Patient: sex M, age 36
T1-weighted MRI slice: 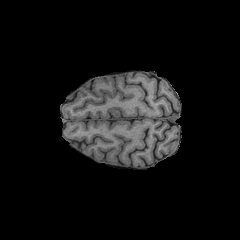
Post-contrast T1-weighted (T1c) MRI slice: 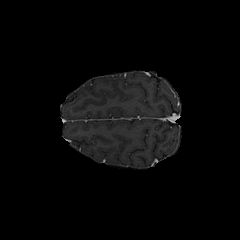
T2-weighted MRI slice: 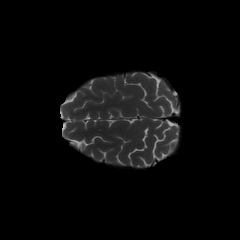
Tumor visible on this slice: no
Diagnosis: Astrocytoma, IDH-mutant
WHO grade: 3